Field crop: tomato
Growth stage: 1
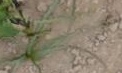
Species: cyperus